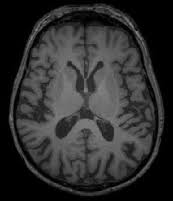
Label: notumor